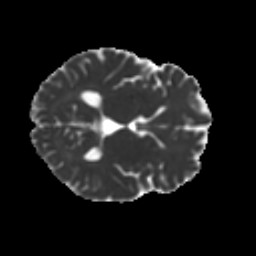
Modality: MD
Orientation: axial
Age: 39
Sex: male
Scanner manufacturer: ge
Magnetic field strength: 3 T
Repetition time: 7.8 s
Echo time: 0.061 s